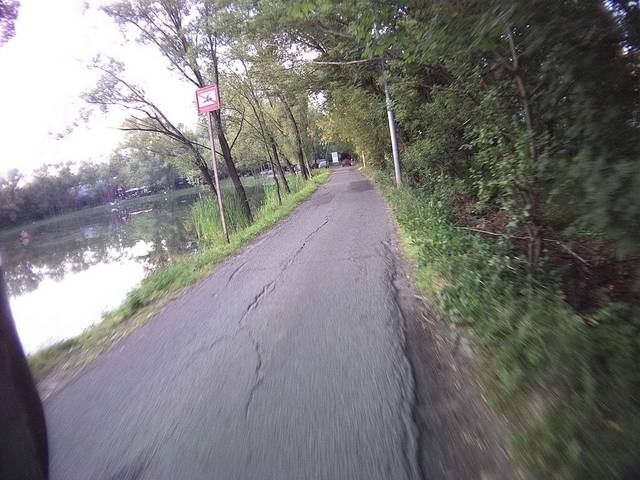
Region: Russia
Coordinates: 55.658, 37.356